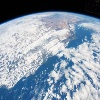
Label: cloud